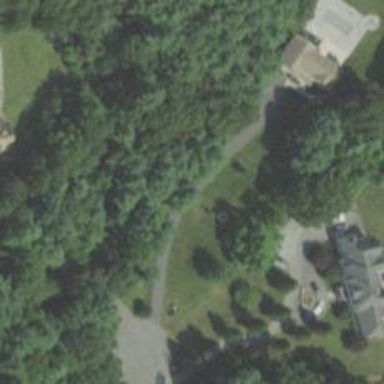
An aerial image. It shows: Driveway leading to service road.